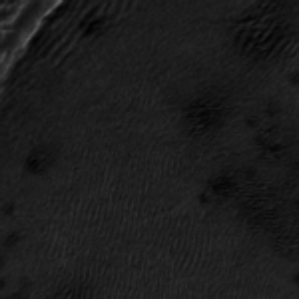
Label: frost